Question: I want to make a window similar to the Android screen that shows the state of bluetooth, wifi..etc. I have a class that checks the state of said device and returns a byte value of 0 for off, 1 for on and 0xFF for error. I then made a Button (probably should be ToggleButton..but i'm very new to WPF)
'''
public class ToggleTaskButton : System.Windows.Controls.Primitives.ButtonBase
{
public ImageSource ImageSource
{
get { return (ImageSource)GetValue(ImageSourceProperty); }
set { SetValue(ImageSourceProperty, value); }
}
public Color MyBackgroundColor
{
get { return (Color)GetValue(MyBackgroundColorProperty); }
set { SetValue(MyBackgroundColorProperty, value); }
}
// Using a DependencyProperty as the backing store for MyBackgroundColor. This enables animation, styling, binding, etc...
public static readonly DependencyProperty MyBackgroundColorProperty =
DependencyProperty.Register("MyBackgroundColor", typeof(Color), typeof(ToggleTaskButton), new PropertyMetadata(null));
// Using a DependencyProperty as the backing store for ImageSource. This enables animation, styling, binding, etc...
public static readonly DependencyProperty ImageSourceProperty =
DependencyProperty.Register("ImageSource", typeof(ImageSource), typeof(ToggleTaskButton), new UIPropertyMetadata(null));
}
'''
A note about that class above is that I'm thinking that I don't want a dependency property?? Instead I would rather set a value and the background color changes to the appropriate color. 0 would be gray, 1 would be green >1 would be red. One thing I don't know how to do
I then made a Bluetooth UserControl and then changed the type to ToggleTaskButton. The project this is just a Class Library, so I don't get a resource dictionary :/ I was trying to get the button click portion to work correctly before I posted this. Sorry for the mess.
'''
<ata:ToggleTaskButton x:Class="AdvancedTaskAssigner.Controls.BluetoothControl"
xmlns="http://schemas.microsoft.com/winfx/2006/xaml/presentation"
xmlns:x="http://schemas.microsoft.com/winfx/2006/xaml"
xmlns:mc="http://schemas.openxmlformats.org/markup-compatibility/2006"
xmlns:d="http://schemas.microsoft.com/expression/blend/2008"
xmlns:ata="clr-namespace:AdvancedTaskAssigner.Controls"
mc:Ignorable="d"
d:DesignHeight="300" d:DesignWidth="300" Loaded="UserControl_Loaded" Click="ToggleTaskButton_Click"
ImageSource="/AdvancedTaskAssigner;component/Resources/Bluetooth.png" MyBackgroundColor="Green">
<ata:ToggleTaskButton.Resources>
<Style TargetType="{x:Type ata:ToggleTaskButton}">
<Setter Property="Template">
<Setter.Value>
<ControlTemplate TargetType="{x:Type ata:ToggleTaskButton}">
<Viewbox>
<Grid>
<Border BorderBrush="#FF58595B" BorderThickness="15,15,15,15" CornerRadius="8,8,8,8" >
<Border.Background>
<RadialGradientBrush>
<GradientStop Color="#FFB2B2B2" Offset=".75"/>
<GradientStop Offset="1" Color="#FFB2B2B2" />
</RadialGradientBrush>
</Border.Background>
<Viewbox>
<Image Margin="25" Height="100" Width="100" Source="{TemplateBinding ImageSource}" />
</Viewbox>
</Border>
</Grid>
</Viewbox>
</ControlTemplate>
</Setter.Value>
</Setter>
</Style>
</ata:ToggleTaskButton.Resources>
</ata:ToggleTaskButton>
'''
'''
using System.Windows;
using System.Windows.Controls;
using System.Windows.Media;
namespace AdvancedTaskAssigner.Controls
{
/// <summary>
/// Interaction logic for BluetoothControl.xaml
/// </summary>
public partial class BluetoothControl : ToggleTaskButton
{
public BluetoothControl()
{
InitializeComponent();
task = new BrightnessTask();
}
private void UserControl_Loaded(object sender, RoutedEventArgs e)
{
CheckBluetoothState();
System.Console.Beep(1000, 100);
}
private void CheckBluetoothState()
{
//bluetoothState = ((byte)task.GetState() == 0x01);
//Color c = bluetoothState ? (Color)FindResource("enabledColor") : (Color)FindResource("disabledColor");
//this.outsideColor.Color = c;
}
private BrightnessTask task;
private bool bluetoothState = false;
private void ToggleTaskButton_Click(object sender, RoutedEventArgs e)
{
if (bluetoothState) { task.PerformTaskDown(); MessageBox.Show("BOO"); System.Console.Beep(1000, 100); } //if bluetooth enabled..disable
else { task.PerformTaskUp(); System.Console.Beep(2000, 100); MessageBox.Show("BOO"); }//if bluetooth disabled..enable.
CheckBluetoothState();
}
}
}
'''
So I end up not really know what I am doing. I want this to be WPF because of the wide array of tablets and various screen sizes I'm giong to deal with. I'm thinking that OnLoad the control should use the bluetooth task to set the State. When the state gets set it changes the color of my second gradient stop on the Border Background. Please help. How do I set the GradientStop's color? And when I add this control to a UserControl in a WPF application it shows nothing, but in my designer it shows one of these 3 buttons

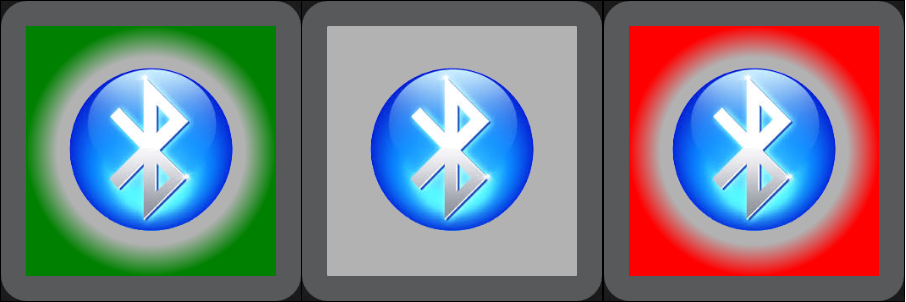
Answer: I created an example with a attached dependency property 'CurrentStatus', which contains the current status of the connection. I also created a template for the 'Button' triggers that set the properties for the 'Button', depending on the state. At the 'Button' can have three states, and add a new state is not difficult.
Example of Button style:
'''
<Style x:Key="BlueToothButtonStyle" TargetType="{x:Type Button}">
<Setter Property="Background" Value="Gainsboro" />
<Setter Property="Foreground" Value="Black" />
<Setter Property="FontSize" Value="15" />
<Setter Property="FocusVisualStyle" Value="{x:Null}" />
<Setter Property="SnapsToDevicePixels" Value="True" />
<Setter Property="Template">
<Setter.Value>
<ControlTemplate TargetType="{x:Type Button}">
<Border CornerRadius="2" Background="{TemplateBinding Background}">
<Grid>
<ContentPresenter x:Name="MyContentPresenter" Content="{TemplateBinding Content}" HorizontalAlignment="Center" VerticalAlignment="Center" Margin="0,0,0,0" />
<Path x:Name="Bicon" Width="15" Height="27" Stretch="Fill" Fill="#FF000000" Data="F1 M 51,47L 36,61L 36,43L 28.25,50L 25.25,46.75L 35,38L 25.25,29.25L 28.25,26L 36,32L 36,14L 51,29L 42,38L 51,47 Z M 41,43L 41,50.5L 44.5,46.5L 41,43 Z M 41,33L 44.5,29.5L 41,25.3995L 41,33 Z "/>
</Grid>
</Border>
<ControlTemplate.Triggers>
<DataTrigger Binding="{Binding RelativeSource={RelativeSource Self}, Path=(local:DepClass.CurrentStatus)}" Value="1">
<Setter Property="Background" Value="Green" />
</DataTrigger>
<DataTrigger Binding="{Binding RelativeSource={RelativeSource Self}, Path=(local:DepClass.CurrentStatus)}" Value="2">
<Setter Property="Background" Value="Red" />
<Setter Property="Foreground" Value="White" />
</DataTrigger>
<Trigger Property="IsMouseOver" Value="True">
<Setter Property="Background" Value="#E59400" />
<Setter TargetName="Bicon" Property="Fill" Value="White" />
</Trigger>
</ControlTemplate.Triggers>
</ControlTemplate>
</Setter.Value>
</Setter>
</Style>
'''
Here 'DataTrigger' sets the value for the status:
'''
<DataTrigger Binding="{Binding RelativeSource={RelativeSource Self}, Path=(local:DepClass.CurrentStatus)}" Value="1">
<Setter Property="Background" Value="Green" />
</DataTrigger>
'''
The trigger can also look like this:
'''
<Trigger Property="local:DepClass.CurrentStatus" Value="1">
<Setter Property="Background" Value="#E59400" />
</Trigger>
'''
This will be the same.
'Output'
Status '0':

Status '1':

Status '2':

Listing of 'DependencyProperty':
'''
public class DepClass : DependencyObject
{
public static readonly DependencyProperty CurrentStatusProperty;
public static void SetCurrentStatus(DependencyObject DepObject, int value)
{
DepObject.SetValue(CurrentStatusProperty, value);
}
public static int GetCurrentStatus(DependencyObject DepObject)
{
return (int)DepObject.GetValue(CurrentStatusProperty);
}
static DepClass()
{
PropertyMetadata MyPropertyMetadata = new PropertyMetadata(0);
CurrentStatusProperty = DependencyProperty.RegisterAttached("CurrentStatus",
typeof(int),
typeof(DepClass),
MyPropertyMetadata);
}
}
'''
Status is defined this way:
'''
DepClass.SetCurrentStatus(BluetoothButton, 1);
'''
Or in the XAML like this:
'''
<Button local:DepClass.CurrentStatus="0" ... />
'''
Complete example:
'XAML'
'''
<Window x:Class="BluetoothButtonHelp.MainWindow"
xmlns="http://schemas.microsoft.com/winfx/2006/xaml/presentation"
xmlns:x="http://schemas.microsoft.com/winfx/2006/xaml"
xmlns:local="clr-namespace:BluetoothButtonHelp"
Title="MainWindow" Height="350" Width="525"
WindowStartupLocation="CenterScreen">
<Window.Resources>
<Style x:Key="BlueToothButtonStyle" TargetType="{x:Type Button}">
<Setter Property="Background" Value="Gainsboro" />
<Setter Property="Foreground" Value="Black" />
<Setter Property="FontSize" Value="15" />
<Setter Property="FocusVisualStyle" Value="{x:Null}" />
<Setter Property="SnapsToDevicePixels" Value="True" />
<Setter Property="Template">
<Setter.Value>
<ControlTemplate TargetType="{x:Type Button}">
<Border CornerRadius="2" Background="{TemplateBinding Background}">
<Grid>
<ContentPresenter x:Name="MyContentPresenter" Content="{TemplateBinding Content}" HorizontalAlignment="Center" VerticalAlignment="Center" Margin="0,0,0,0" />
<Path x:Name="Bicon" Width="15" Height="27" Stretch="Fill" Fill="#FF000000" Data="F1 M 51,47L 36,61L 36,43L 28.25,50L 25.25,46.75L 35,38L 25.25,29.25L 28.25,26L 36,32L 36,14L 51,29L 42,38L 51,47 Z M 41,43L 41,50.5L 44.5,46.5L 41,43 Z M 41,33L 44.5,29.5L 41,25.3995L 41,33 Z "/>
</Grid>
</Border>
<ControlTemplate.Triggers>
<DataTrigger Binding="{Binding RelativeSource={RelativeSource Self}, Path=(local:DepClass.CurrentStatus)}" Value="1">
<Setter Property="Background" Value="Green" />
</DataTrigger>
<DataTrigger Binding="{Binding RelativeSource={RelativeSource Self}, Path=(local:DepClass.CurrentStatus)}" Value="2">
<Setter Property="Background" Value="Red" />
<Setter Property="Foreground" Value="White" />
</DataTrigger>
<Trigger Property="IsMouseOver" Value="True">
<Setter Property="Background" Value="#E59400" />
<Setter TargetName="Bicon" Property="Fill" Value="White" />
</Trigger>
</ControlTemplate.Triggers>
</ControlTemplate>
</Setter.Value>
</Setter>
</Style>
</Window.Resources>
<Grid>
<Button Name="BluetoothButton" Style="{StaticResource BlueToothButtonStyle}" local:DepClass.CurrentStatus="0" Width="40" Height="40" />
<Button Name="Status1" Content="Status 1" Width="100" Height="30" HorizontalAlignment="Left" Click="Status1_Click" />
<Button Name="Status2" Content="Status 2" Width="100" Height="30" HorizontalAlignment="Right" Click="Status2_Click" />
<Button Name="Status0" Content="Status 0" Width="100" Height="30" VerticalAlignment="Top" Click="Status0_Click" />
</Grid>
</Window>
'''
'Code behind'
'''
public partial class MainWindow : Window
{
public MainWindow()
{
InitializeComponent();
}
private void Status1_Click(object sender, RoutedEventArgs e)
{
DepClass.SetCurrentStatus(BluetoothButton, 1);
}
private void Status2_Click(object sender, RoutedEventArgs e)
{
DepClass.SetCurrentStatus(BluetoothButton, 2);
}
private void Status0_Click(object sender, RoutedEventArgs e)
{
DepClass.SetCurrentStatus(BluetoothButton, 0);
}
}
public class DepClass : DependencyObject
{
public static readonly DependencyProperty CurrentStatusProperty;
public static void SetCurrentStatus(DependencyObject DepObject, int value)
{
DepObject.SetValue(CurrentStatusProperty, value);
}
public static int GetCurrentStatus(DependencyObject DepObject)
{
return (int)DepObject.GetValue(CurrentStatusProperty);
}
static DepClass()
{
PropertyMetadata MyPropertyMetadata = new PropertyMetadata(0);
CurrentStatusProperty = DependencyProperty.RegisterAttached("CurrentStatus",
typeof(int),
typeof(DepClass),
MyPropertyMetadata);
}
}
'''